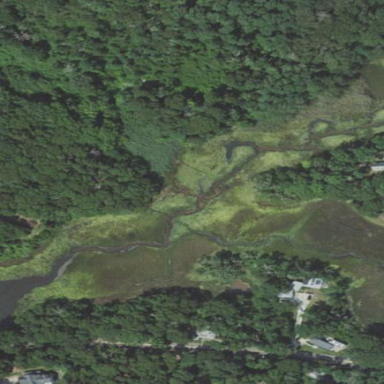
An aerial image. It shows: Saltmarsh wetland area.